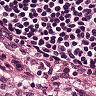
Metastatic tissue present: no